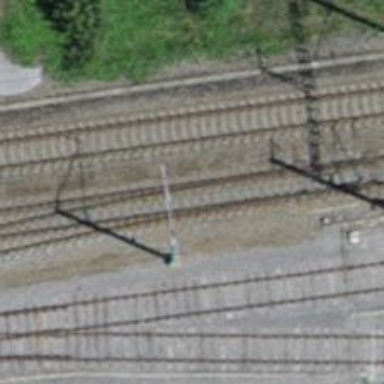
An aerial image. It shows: Railway switch with the turnout on the left side.